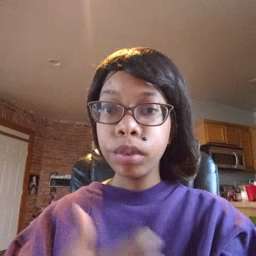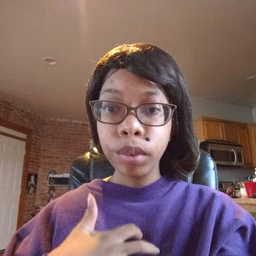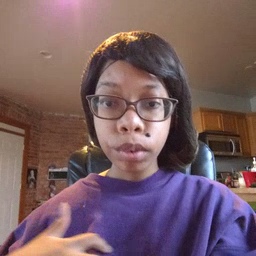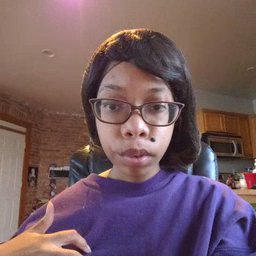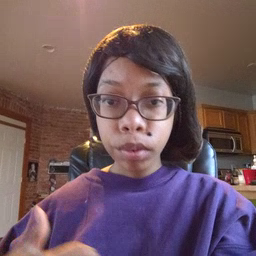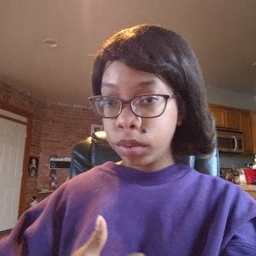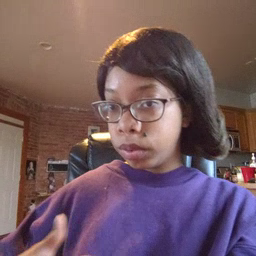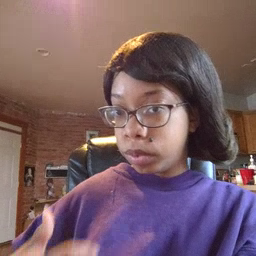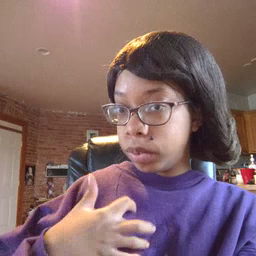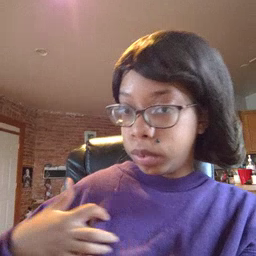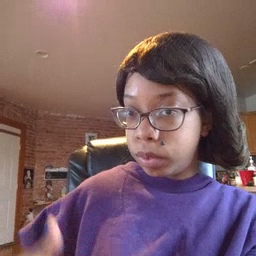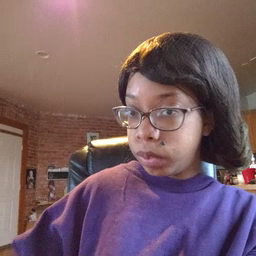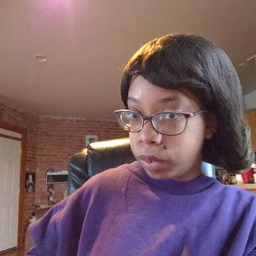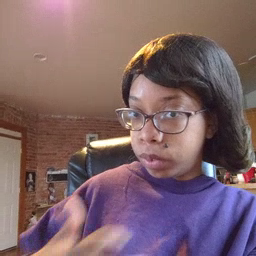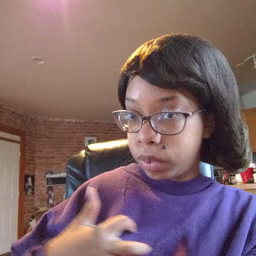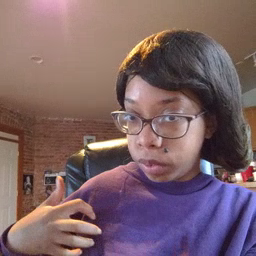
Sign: zebra